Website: lowes
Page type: payment
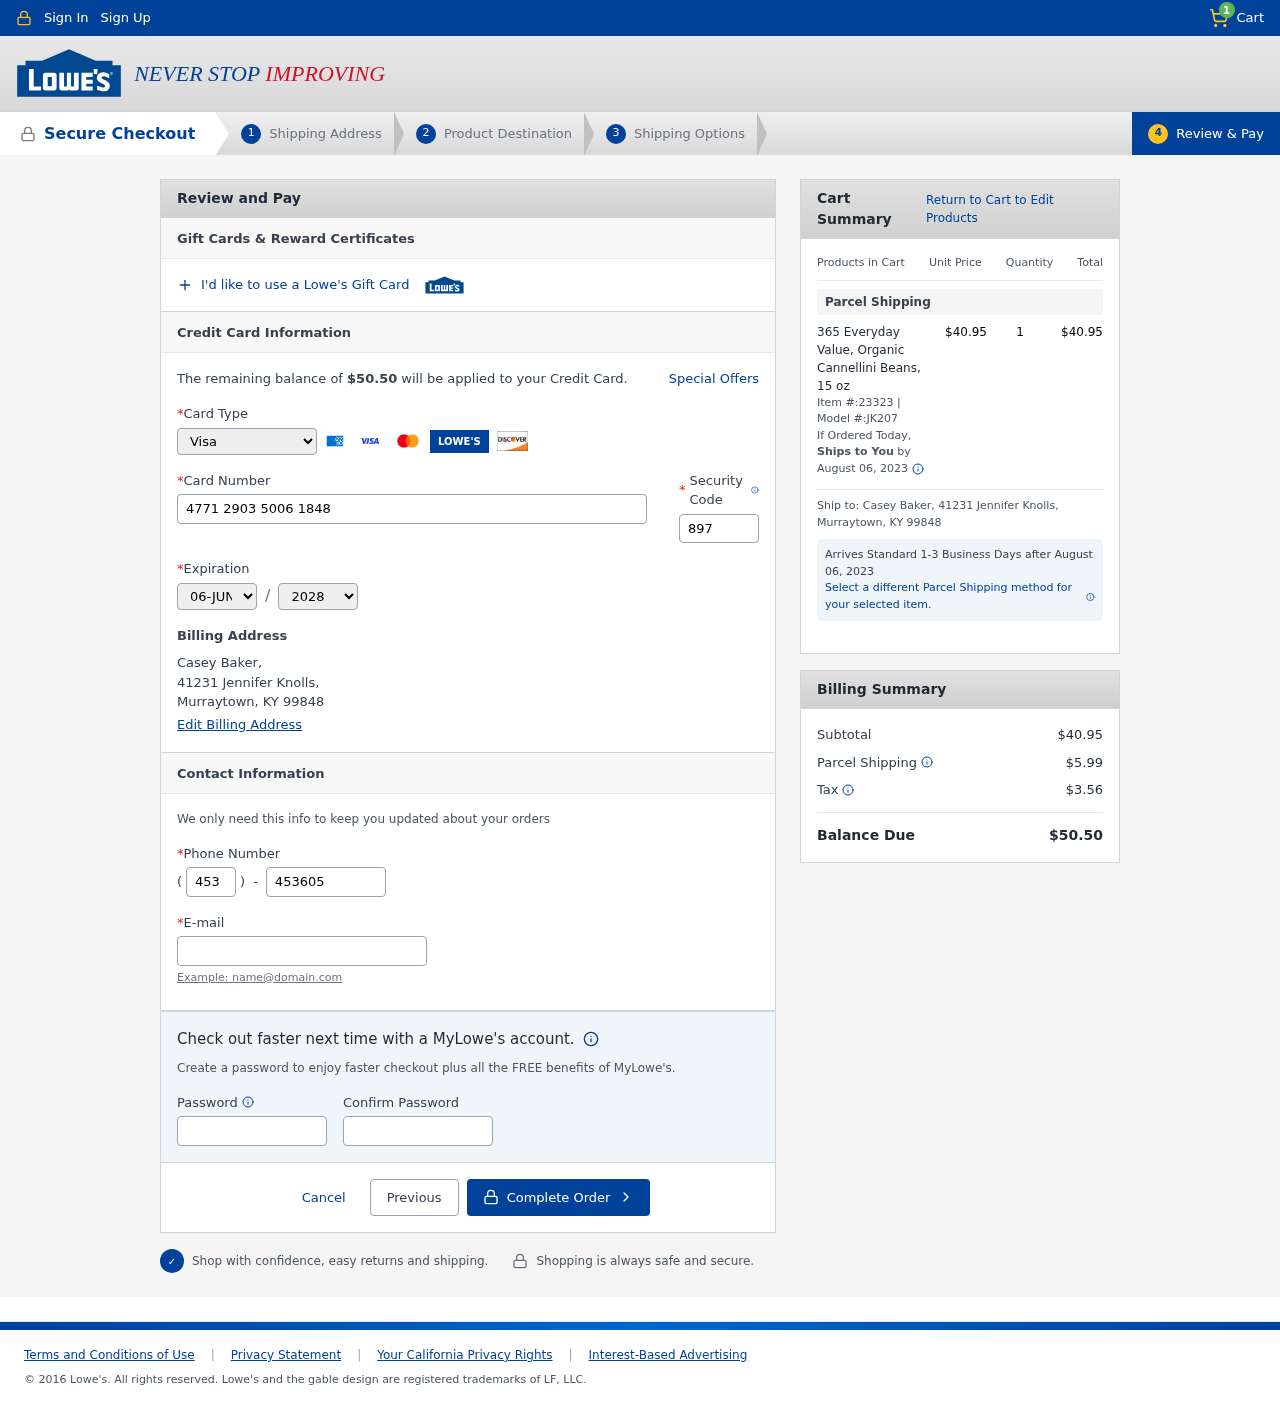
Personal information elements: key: PII_CARD_CVV
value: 897
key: PII_CARD_EXPIRY_MONTH
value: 06
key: PII_CARD_EXPIRY_YEAR
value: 28
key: PII_CARD_NUMBER
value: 4771 2903 5006 1848
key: PII_CARD_TYPE
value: Visa
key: PII_CITY_STATE_ZIP
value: Murraytown, KY 99848
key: PII_EMAIL
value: casey_baker@gmail.com
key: PII_FULLNAME
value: Casey Baker,
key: PII_PHONE
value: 4536057347
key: PII_PHONE_AREA
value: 453
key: PII_STREET
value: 41231 Jennifer Knolls,
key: PII_FULLNAME2
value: Casey Baker
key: PII_STREET2
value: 41231 Jennifer Knolls
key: PII_CITY_STATE_ZIP2
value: Murraytown, KY 99848
Product elements: key: PRODUCT1_NAME
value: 365 Everyday Value, Organic Cannellini Beans, 15 oz
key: PRODUCT1_PRICE
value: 40.95
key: PRODUCT1_QUANTITY
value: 1
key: PRODUCT1_ITEM
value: Item #:23323
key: PRODUCT1_MODEL
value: Model #:JK207
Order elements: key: ORDER_NUM_ITEMS
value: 1
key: ORDER_TOTAL
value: $50.50
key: ORDER_SHIPPING_DATE
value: August 06, 2023
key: ORDER_SUBTOTAL
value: $40.95
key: ORDER_SHIPPING_DATE2
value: August 06, 2023
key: ORDER_SHIPPING_COST
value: $5.99
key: ORDER_TAX
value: $3.56